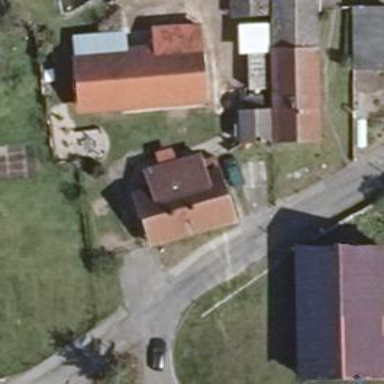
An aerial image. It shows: Red house with flat roof.